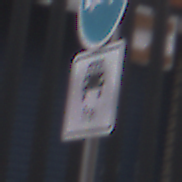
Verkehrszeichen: MehrfachbesetzePersonenkraftwagenFrei
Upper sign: Busssonderstreifen
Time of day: MorningAfternoon
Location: Outdoor (Urban)
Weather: Overcast
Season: NotSpecified
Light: Natural